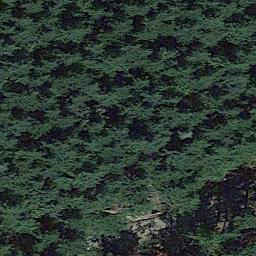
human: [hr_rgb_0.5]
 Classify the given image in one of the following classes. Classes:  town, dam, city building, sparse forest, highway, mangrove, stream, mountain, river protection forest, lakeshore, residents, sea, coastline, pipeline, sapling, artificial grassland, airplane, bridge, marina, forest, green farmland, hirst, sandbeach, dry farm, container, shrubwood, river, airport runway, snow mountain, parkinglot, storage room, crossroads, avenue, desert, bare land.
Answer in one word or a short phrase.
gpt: forest